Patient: sex F, age 51
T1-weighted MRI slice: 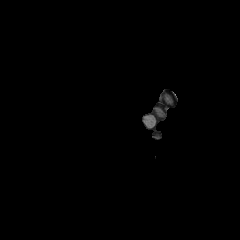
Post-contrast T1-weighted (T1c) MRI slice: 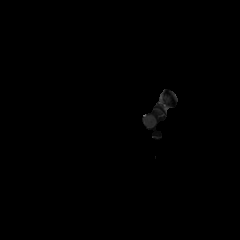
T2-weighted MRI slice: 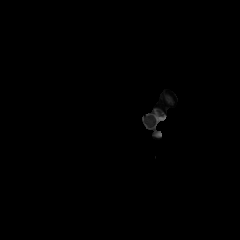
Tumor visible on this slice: no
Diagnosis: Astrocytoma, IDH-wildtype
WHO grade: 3